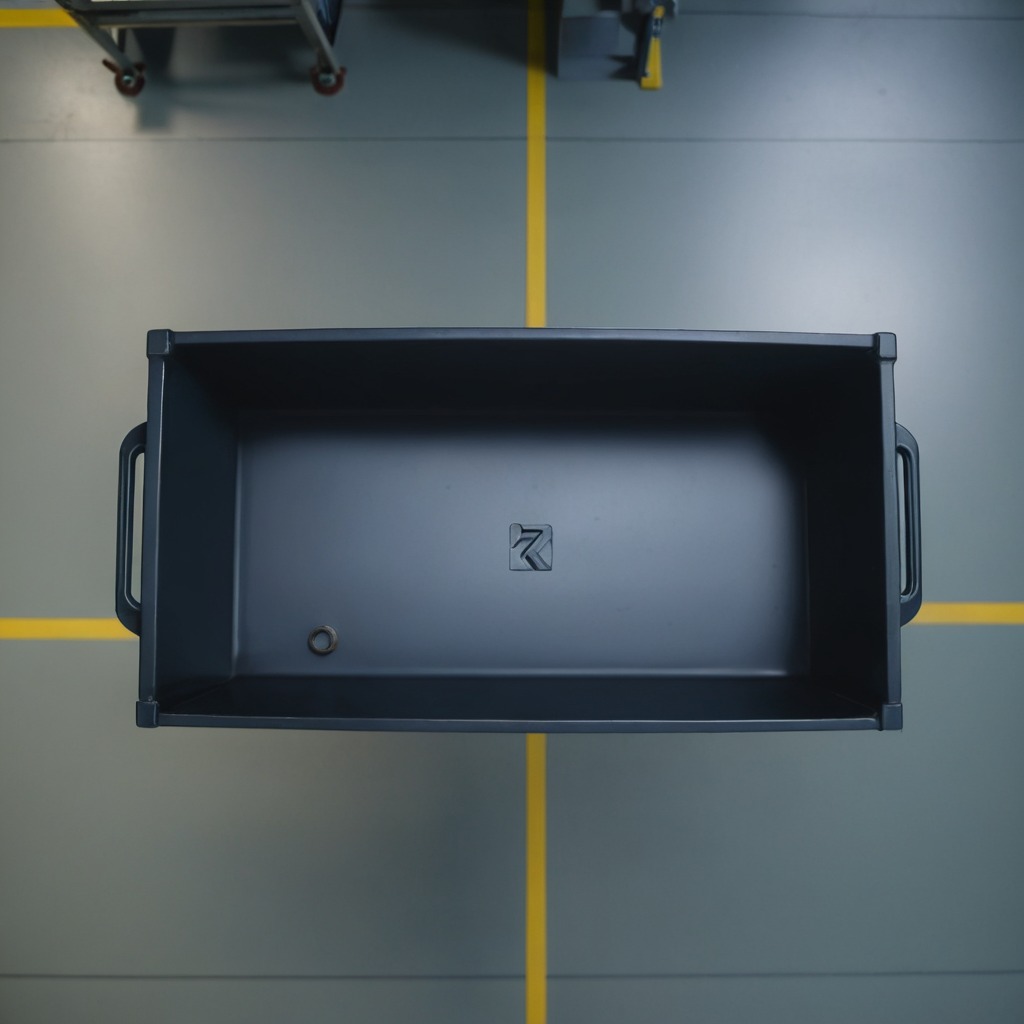
A flat metal washer is lying on the toolbox surface.